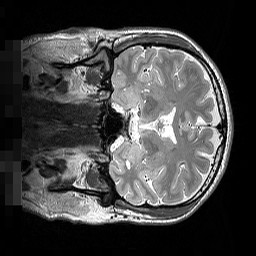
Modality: T2w
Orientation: coronal
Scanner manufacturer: siemens
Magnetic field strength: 3 T
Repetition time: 2.5 s
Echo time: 0.144 s